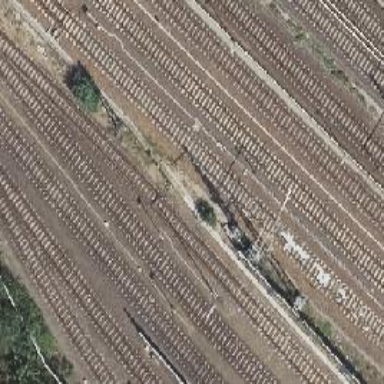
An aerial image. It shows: Railway signal.